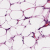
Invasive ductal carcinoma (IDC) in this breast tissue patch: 0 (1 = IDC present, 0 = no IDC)